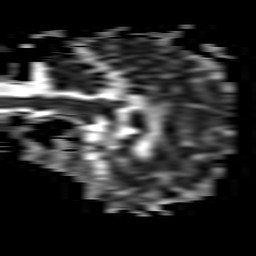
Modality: ADC
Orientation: sagittal
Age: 62
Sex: female
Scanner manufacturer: philips
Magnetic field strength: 3 T
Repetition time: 3.076 s
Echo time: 0.076 s